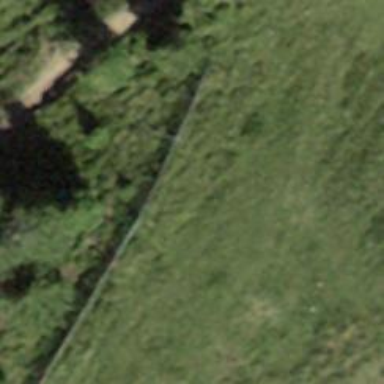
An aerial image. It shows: Fence is in the image.